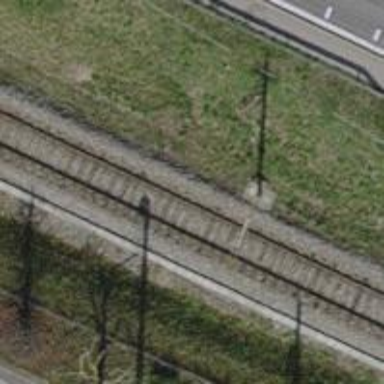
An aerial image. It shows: Single railway track with electrified contact line.